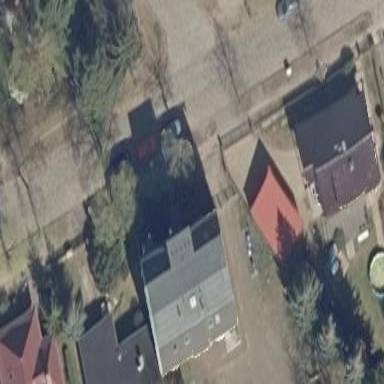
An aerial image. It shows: Detached building with double saltbox roof shape.